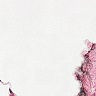
Metastatic tissue present: no